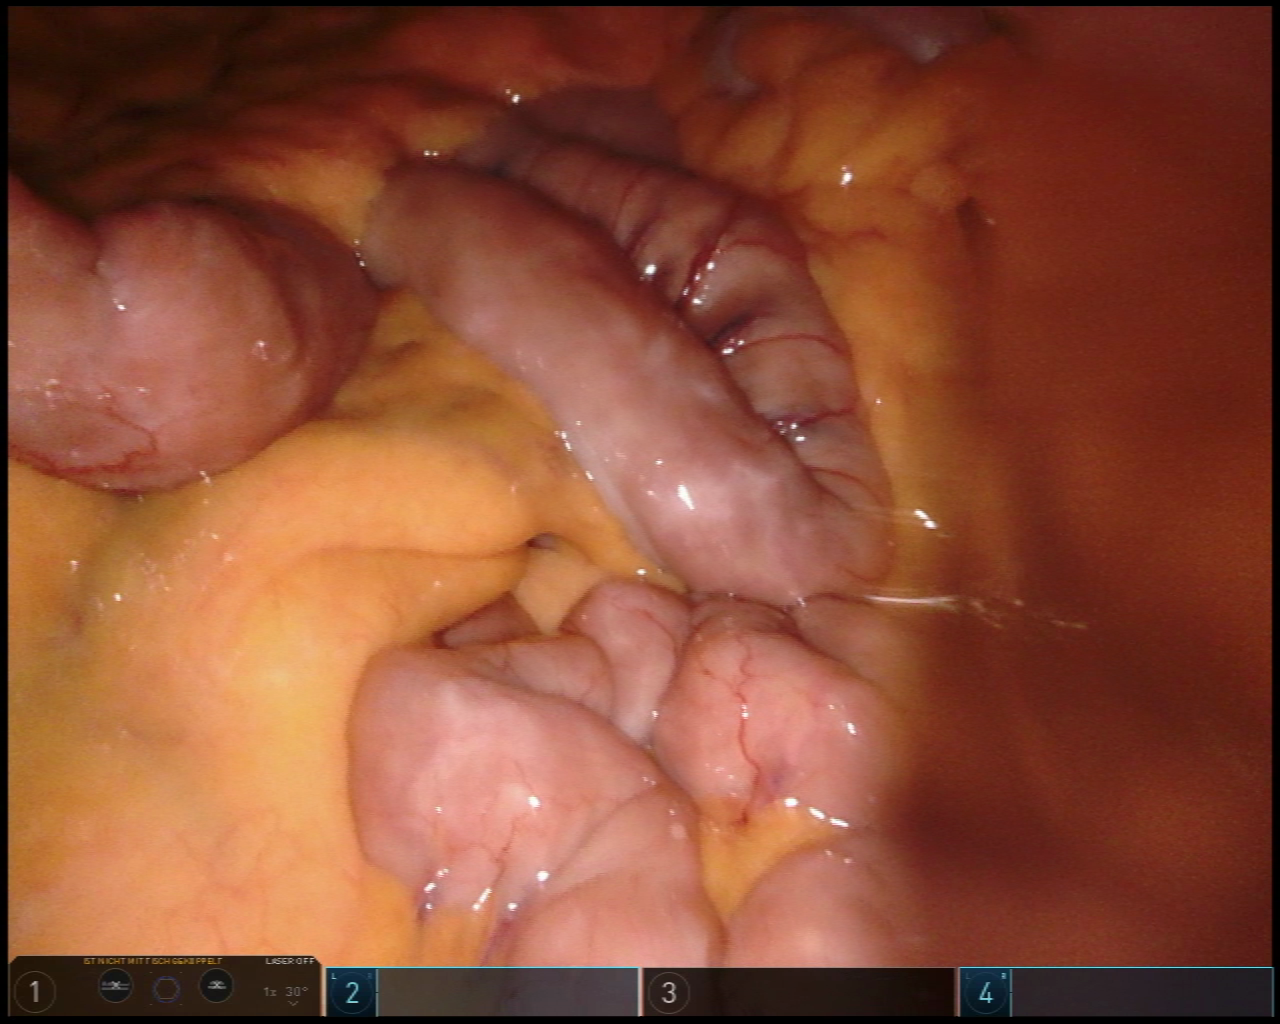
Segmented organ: small_intestine
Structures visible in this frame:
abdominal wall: no
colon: yes
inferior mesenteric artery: no
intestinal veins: no
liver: no
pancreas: no
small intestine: yes
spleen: no
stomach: no
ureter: no
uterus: no
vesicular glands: no